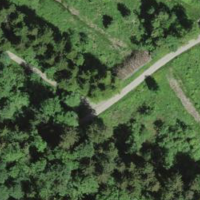
EUNIS habitat code: 44
Species observed at this site:
Araneus diadematus